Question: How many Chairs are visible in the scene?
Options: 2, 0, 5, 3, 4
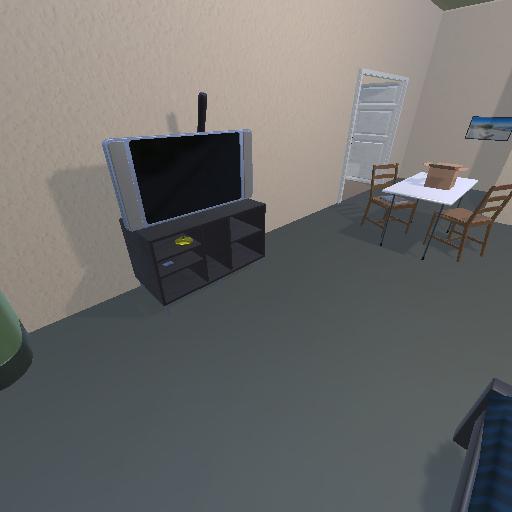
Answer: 2